Question: I want ckack in table if there are row similar (in column "title 1" and "title 3") get this second row ("tr") 'background-color: red;'.

In the this table both rows in column "title 1" and "title 3" have similar content so second row(if it was more of two rows similar all rows except first row get css.) get css 'background-color: red;', How is it by jQuery?
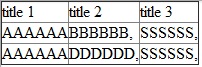
Answer: Here's a working example: <URL>
And the code:
'''
var vals = [];
var tr = $('tr');
tr.each(function(){
var $this = $(this);
var val = $this.children(':first').text() + $this.children(':last').text();
vals.push(val);
});
for(var i = 0; i < vals.length; i++){
for(var n = 0; n < vals.length; n++){
if(n !== i){
if(vals[i] === vals[n]){
tr.eq(i).addClass('duplicate');
tr.eq(n).addClass('duplicate');
}
}
}
}
tr.filter('.duplicate:first').removeClass('duplicate');
'''